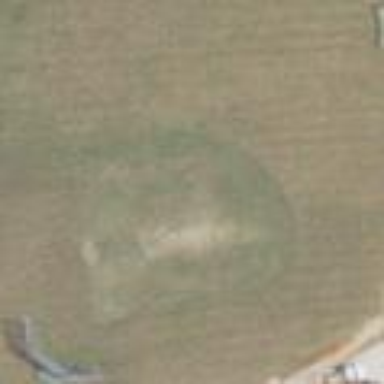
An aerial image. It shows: Baseball pitch for leisure land activities.